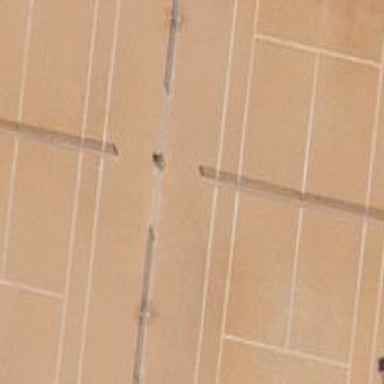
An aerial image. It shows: Clay tennis court in leisure land pitch.